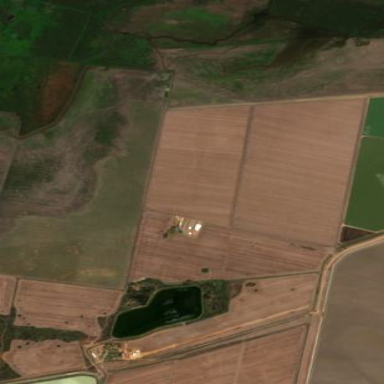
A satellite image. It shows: Farmland with cotton crops.